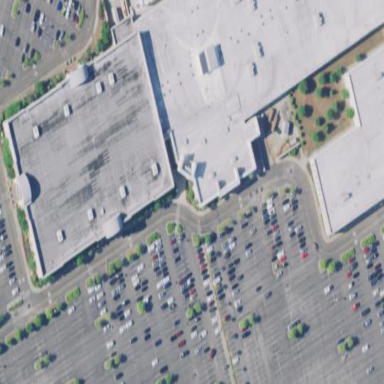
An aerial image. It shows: Department store.